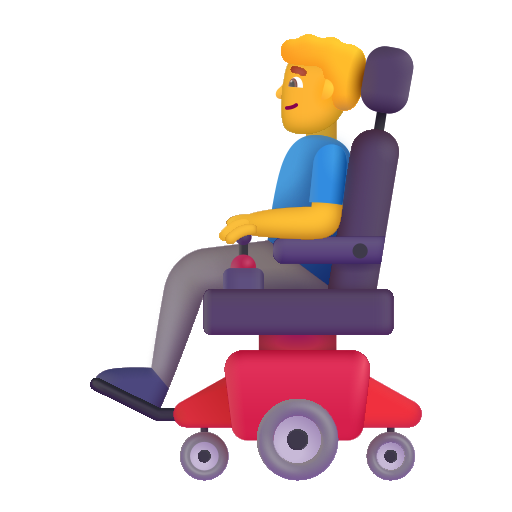
man in motorized wheelchair color default